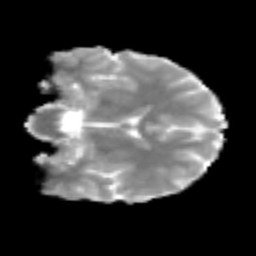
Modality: MD
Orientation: coronal
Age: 22
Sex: female
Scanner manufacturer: siemens
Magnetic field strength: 3 T
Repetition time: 2.3 s
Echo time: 0.085 s